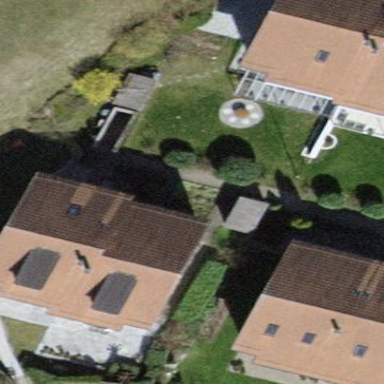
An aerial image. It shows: Semidetached house.